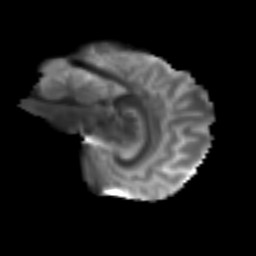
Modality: T2w
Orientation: sagittal
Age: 39
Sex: male
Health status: ill
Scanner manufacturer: siemens
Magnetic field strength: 3 T
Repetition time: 8.7 s
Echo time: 0.11 s